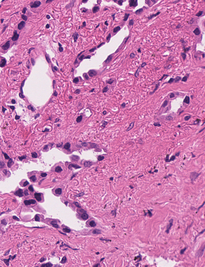
Tumor epithelial tissue: yes
Tumor-associated stroma tissue: yes
Normal tissue: no